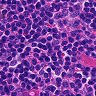
Metastatic tissue present: no